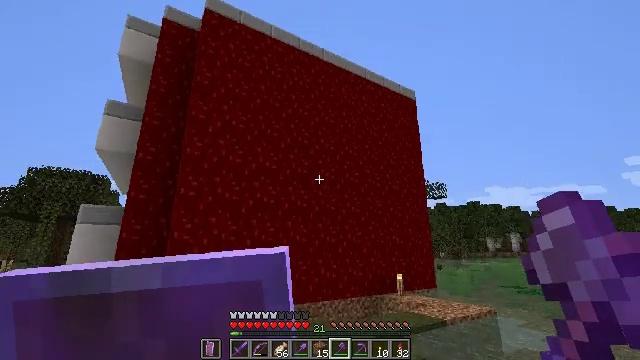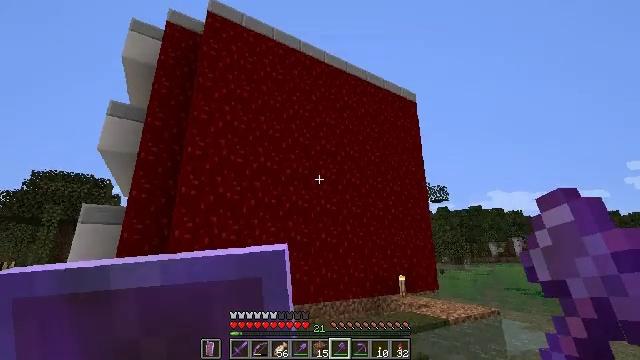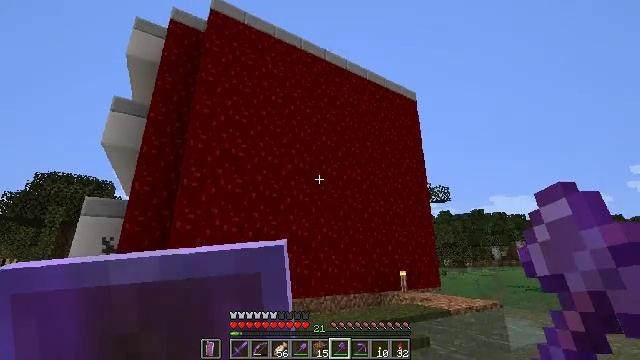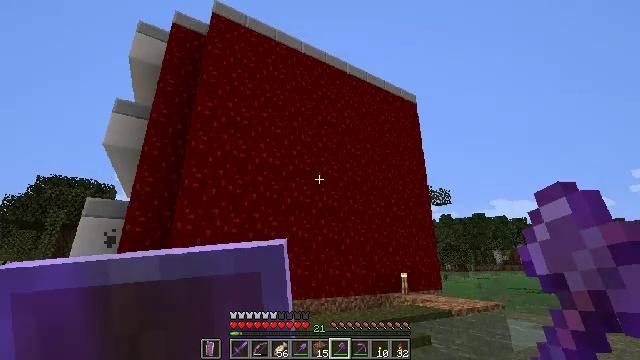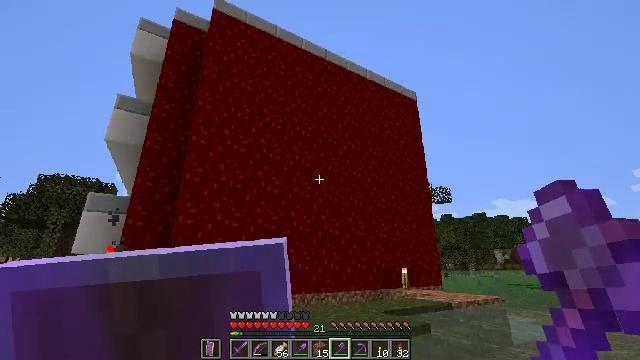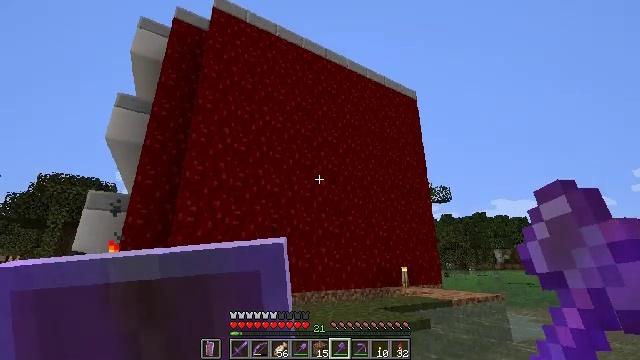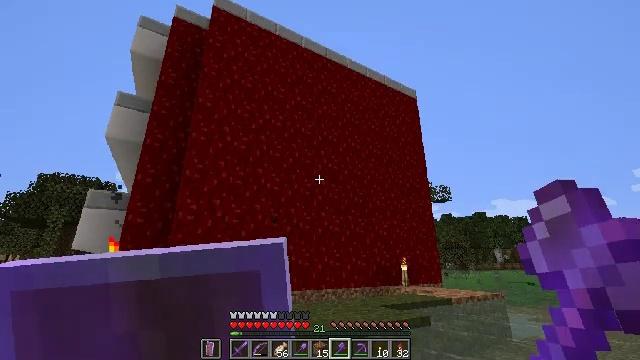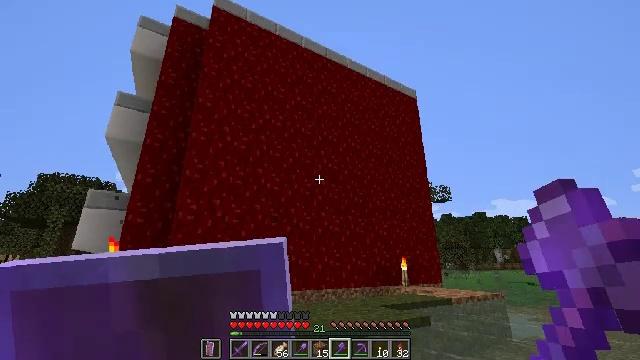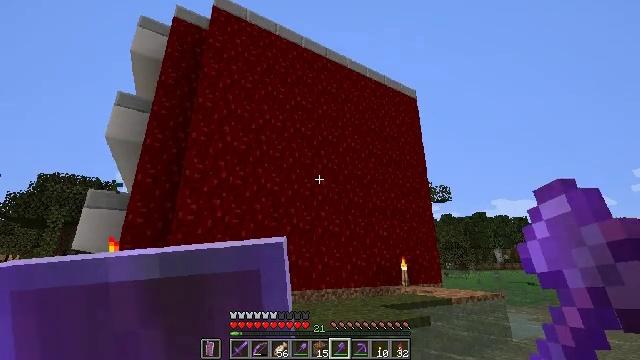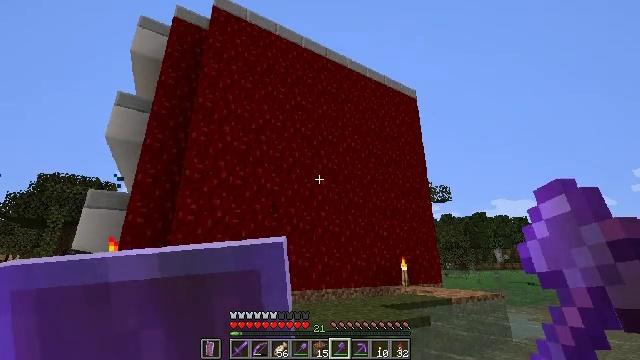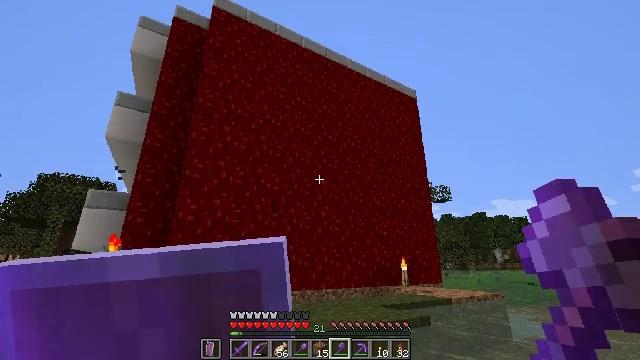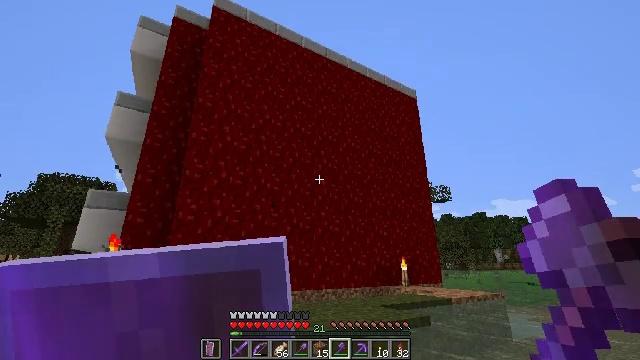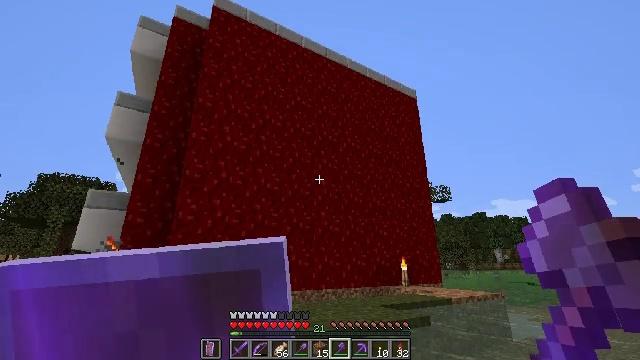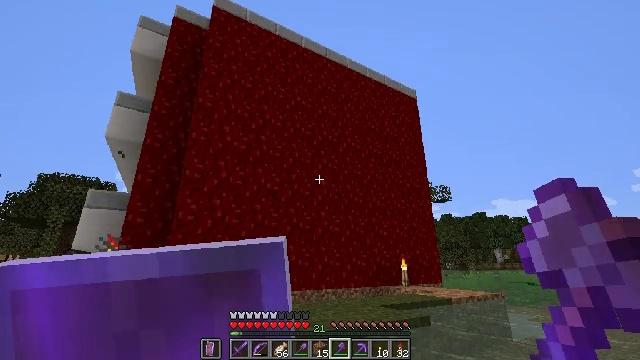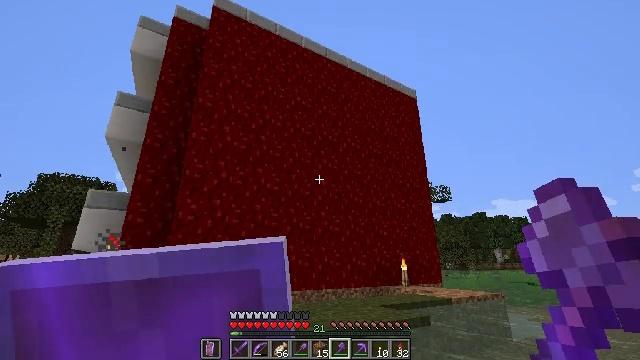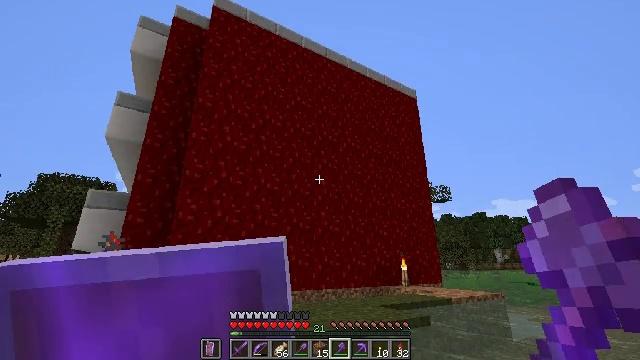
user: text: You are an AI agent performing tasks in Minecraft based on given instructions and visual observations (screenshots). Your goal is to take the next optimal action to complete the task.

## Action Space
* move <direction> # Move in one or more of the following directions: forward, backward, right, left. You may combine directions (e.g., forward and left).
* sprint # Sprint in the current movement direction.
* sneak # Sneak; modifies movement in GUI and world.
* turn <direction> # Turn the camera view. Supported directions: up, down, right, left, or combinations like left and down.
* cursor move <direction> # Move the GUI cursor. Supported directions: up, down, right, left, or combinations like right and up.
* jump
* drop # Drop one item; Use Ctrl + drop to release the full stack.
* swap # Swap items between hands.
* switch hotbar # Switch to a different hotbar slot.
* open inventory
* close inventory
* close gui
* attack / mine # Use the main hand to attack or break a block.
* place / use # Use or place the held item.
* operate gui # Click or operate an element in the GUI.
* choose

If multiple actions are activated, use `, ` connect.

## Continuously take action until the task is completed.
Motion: motion action
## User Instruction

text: Retrieve vines from walls or cliffs.
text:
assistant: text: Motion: turn up
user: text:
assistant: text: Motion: turn up
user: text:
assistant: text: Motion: no_op
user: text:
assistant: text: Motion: no_op
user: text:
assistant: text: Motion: no_op
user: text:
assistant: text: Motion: no_op
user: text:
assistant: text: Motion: no_op
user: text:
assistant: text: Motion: no_op
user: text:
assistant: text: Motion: no_op
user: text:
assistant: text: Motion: no_op
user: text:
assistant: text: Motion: no_op
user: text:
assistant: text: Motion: no_op
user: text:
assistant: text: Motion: no_op
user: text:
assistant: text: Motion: no_op
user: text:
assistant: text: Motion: no_op
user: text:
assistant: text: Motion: no_op
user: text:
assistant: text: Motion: no_op
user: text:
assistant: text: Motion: no_op
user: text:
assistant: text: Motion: no_op
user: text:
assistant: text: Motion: no_op
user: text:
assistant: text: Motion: move forward
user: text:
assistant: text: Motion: move forward
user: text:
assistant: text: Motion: move forward
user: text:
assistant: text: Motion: move forward
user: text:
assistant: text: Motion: move forward
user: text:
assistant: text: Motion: move forward
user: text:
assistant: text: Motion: move forward
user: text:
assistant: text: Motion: move forward
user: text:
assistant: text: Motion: move forward
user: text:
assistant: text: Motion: no_op